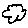
Label: cloud